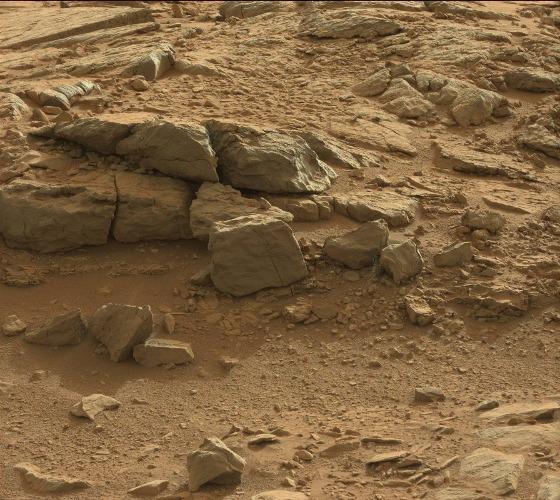
Terrain classes present: Bedrock, Gravel / Sand / Soil, Rock, Shadow